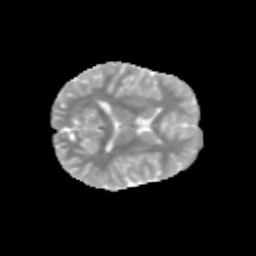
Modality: MD
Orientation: axial
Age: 10
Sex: female
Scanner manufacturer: siemens
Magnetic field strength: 3 T
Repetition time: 3.8 s
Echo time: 0.07 s